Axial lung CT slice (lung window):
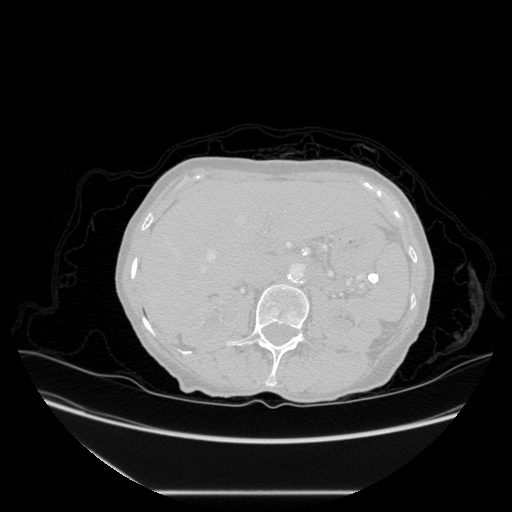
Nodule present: no